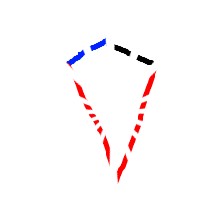
Shape: kite